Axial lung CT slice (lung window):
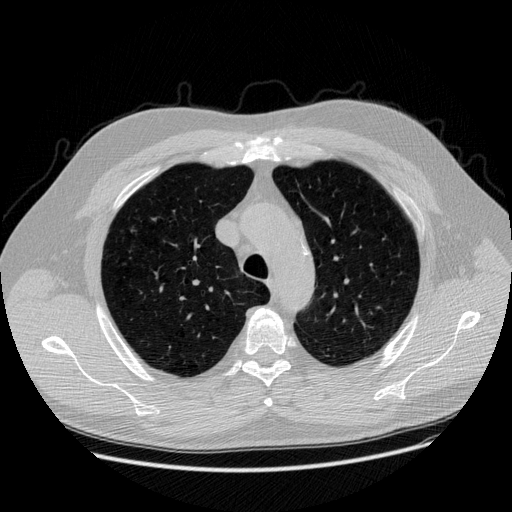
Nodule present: no